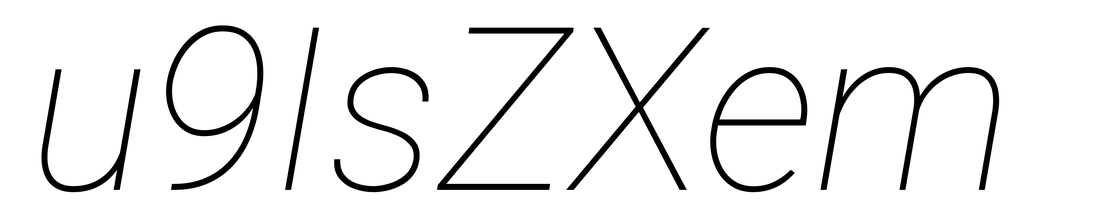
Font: Roboto-Italic_Thin_Italic